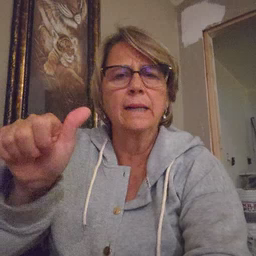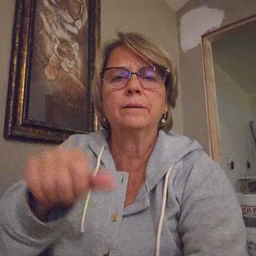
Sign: any